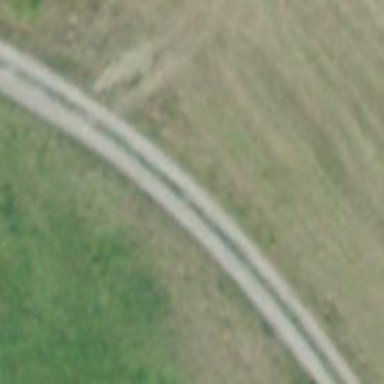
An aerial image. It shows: Well-maintained track road with grade 1 tracktype.